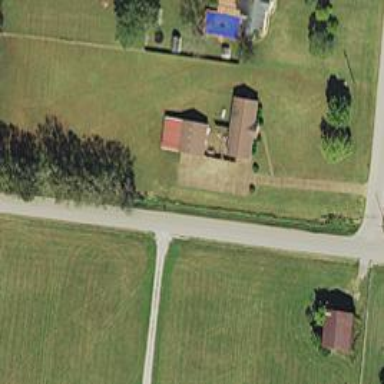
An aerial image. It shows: Driveway.